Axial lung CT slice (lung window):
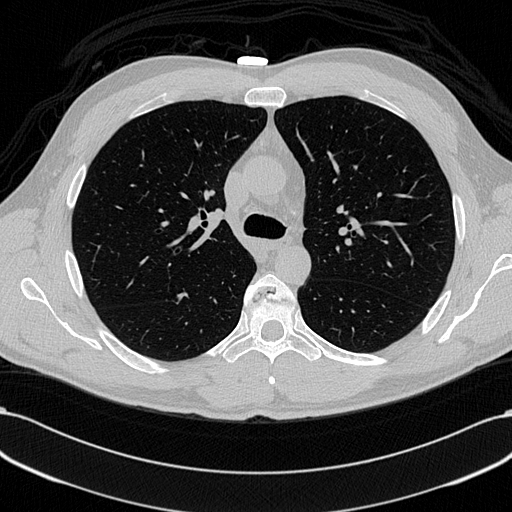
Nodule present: no